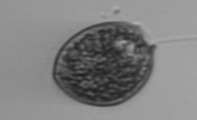
Label: Prorocentrum